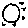
Label: sun